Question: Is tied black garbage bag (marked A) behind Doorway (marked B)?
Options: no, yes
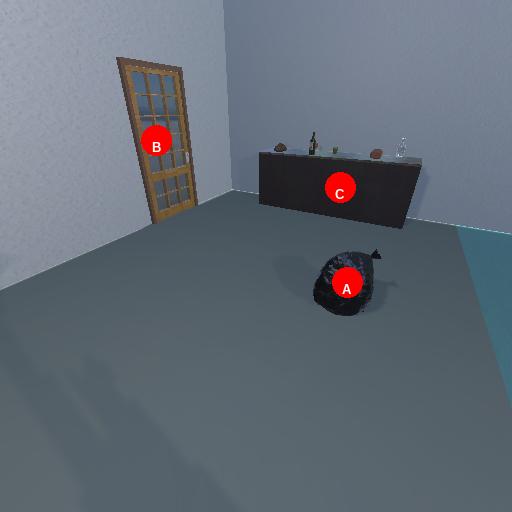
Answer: no